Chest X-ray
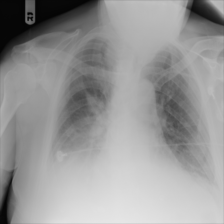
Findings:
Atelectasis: positive
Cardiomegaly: negative
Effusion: positive
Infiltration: negative
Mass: negative
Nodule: negative
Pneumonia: negative
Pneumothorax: negative
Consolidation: negative
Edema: negative
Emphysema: negative
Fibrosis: negative
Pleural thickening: negative
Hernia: negative